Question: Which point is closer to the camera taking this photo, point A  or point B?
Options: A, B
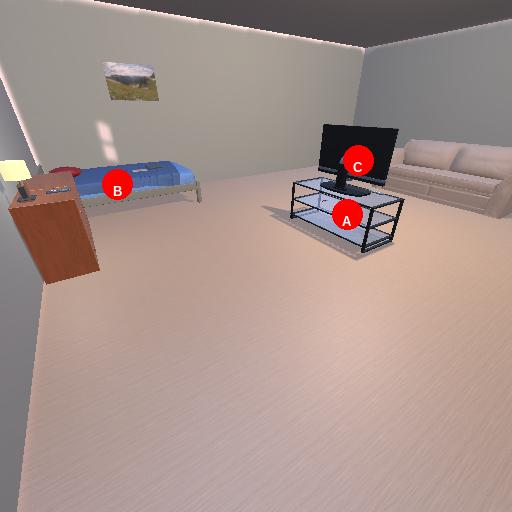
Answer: A